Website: bh-photo
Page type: customer-info-address
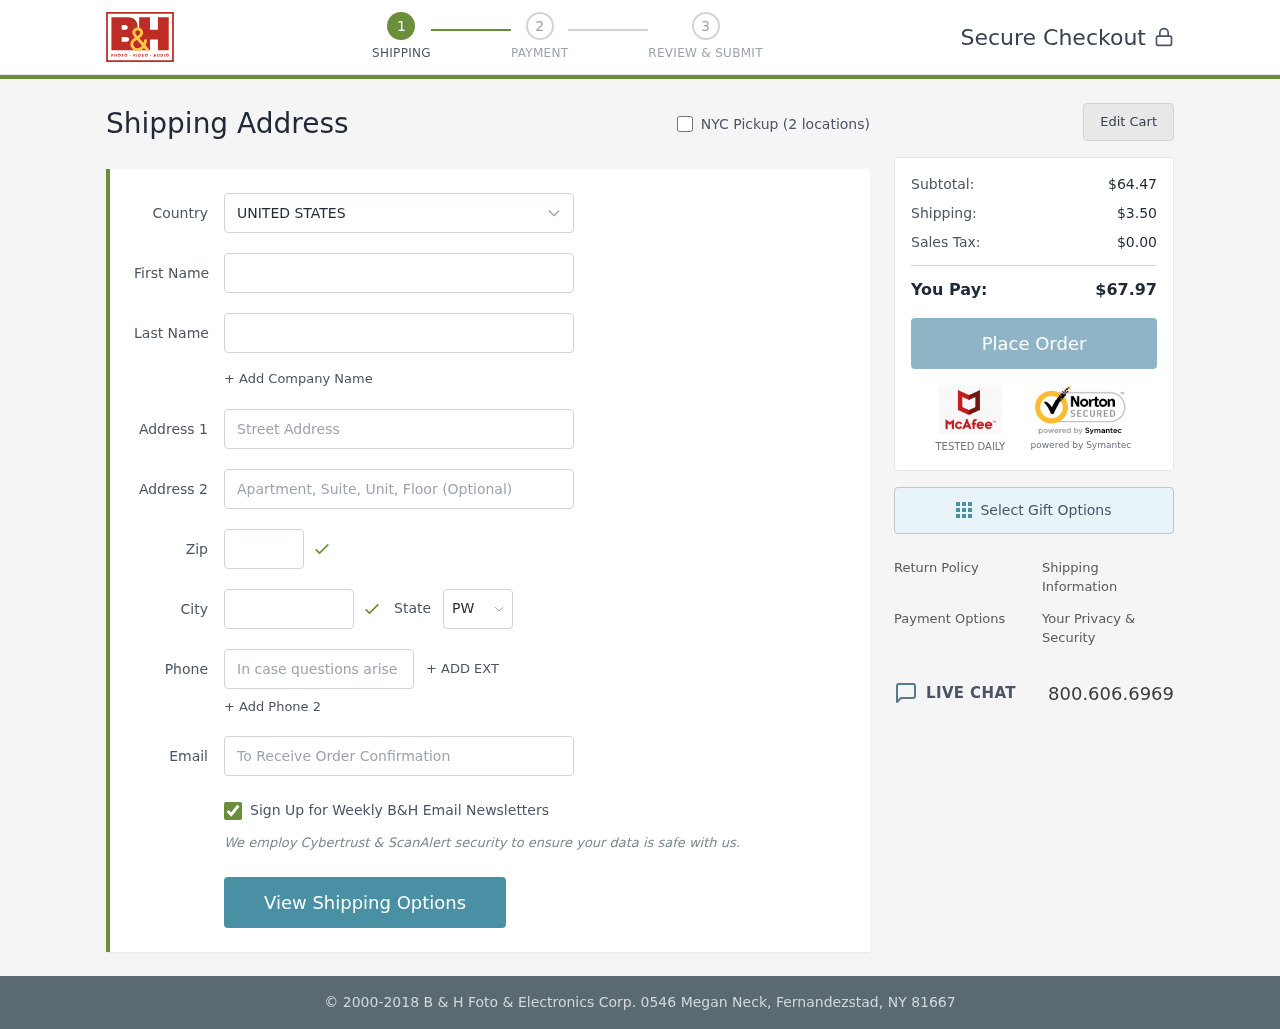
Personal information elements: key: PII_CITY
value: South Johnshire
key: PII_COUNTRY
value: United States
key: PII_EMAIL
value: ernest.barry@hotmail.com
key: PII_FIRSTNAME
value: Ernest
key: PII_LASTNAME
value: Barry
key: PII_PHONE
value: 5897578387
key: PII_POSTCODE
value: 49438
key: PII_STATE_ABBR
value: PW
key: PII_STREET
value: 777 Timothy Court Apt. 065
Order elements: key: ORDER_SUBTOTAL
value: $64.47
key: ORDER_SHIPPING_COST
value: $3.50
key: ORDER_TAX
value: $0.00
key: ORDER_TOTAL
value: $67.97